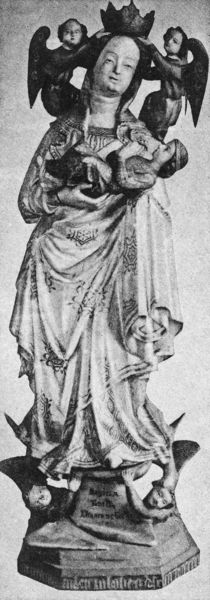
Titel: Madonna aus der Sammlung von Lucius
Institution: Wiesbaden, Sammlung Lucius
Schlagwörter: flügel, frau, holz, kleid, schleier, falten, sockel, stein, figur, gewand, gold, mantel, kind, mutter, krone, engel, skulptur, statue, schrift, inschrift, podest, foto, schwarzweiß, text, aufsetzen, christus, jesus, putten, maria, madonna, mutter gottes, geschnitzt, holzschnitzerei, christkind, fügel, marienfigur, maaadonna